Question: the fact is that I'm trying to code an app that is able to graph math functions. The code makes graphics of square functions and is fine. My problem is that I want to make cubic functions. This is my code so far:
'''
import java.awt.Color;
import java.awt.Graphics;
import javax.swing.BorderFactory;
import javax.swing.JPanel;
public class plano extends JPanel{
public plano() {
init();
}
public void init() {
this.setBorder(BorderFactory.createLineBorder(Color.black));
}
@Override
public void paintComponent( Graphics g ) {
super.paintComponent(g);
g.setColor(Color.red);
g.drawLine(0, this.getHeight()/2, this.getWidth(), this.getHeight()/2);
g.drawLine(this.getWidth()/2, 0,this.getWidth()/2 , this.getHeight());
}
// y=c*x2 +c*x +c
public void paintSQRFunc(Graphics g,double x3mult, double x2mult,
double x1mult,double cons, double x1,double x2)
{
for(double i=x1;i<x2;i++)
{
double y = ((double)Math.cbrt(i)*x3mult)+((double)Math.pow(i,2)*x2mult)+i*x1mult+cons;
double xp = i+1;
double yp = ((double)Math.cbrt(xp)*x3mult)+((double)Math.pow(xp,2)*x2mult)+xp*x1mult+cons;
g.drawLine((int)coord_x(i), (int)coord_y(y), (int)coord_x(xp), (int)coord_y(yp));
}
}
private double coord_x(double x)
{
double real_x = x+this.getWidth()/2;
return real_x;
}
private double coord_y(double y)
{
double real_y = -y+this.getHeight()/2;
return (real_y);
}
}
'''
And then the main class where I call the methods:
'''
import java.awt.event.ActionEvent;
import javax.swing.*;
import java.awt.event.ActionListener;
import graficadora.Graficadora;
public class Ventana extends JFrame implements ActionListener{
@Override
public void actionPerformed(ActionEvent e) {
Graficadora.plano.paintSQRFunc(Graficadora.plano.getGraphics(),1,1,0,0,-200,200);
'''
As you see, I tried to make it able to graph cubic functions. When I set the parameters to graph a cubic function, there is my mistake:
(It is supposed to graph y=x^3. The graph appears to be tilted in 90o.)

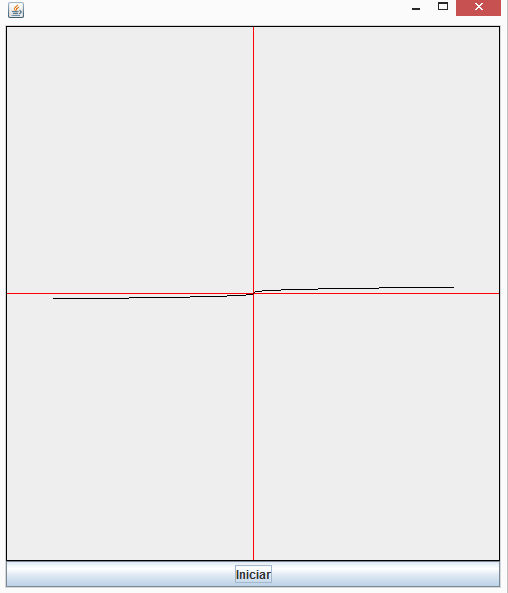
Answer: > It is supposed to graph y=x^3. The graph appears to be tilted in 90o.
I didn't try your code but I strongly suspect the problem is here:
'''
double yp = ((double)Math.cbrt(xp)*x3mult) + // <-- Math.cbrt() ?
((double)Math.pow(xp,2)*x2mult)+xp*x1mult+cons;
'''
If you want to display a third grade polynome then 'Math.cbrt(xp)' doesn't make sense, as per <URL> javadoc:
> Returns the cube 'root' of a double value.
This cube root just "rotates" the function graph in 90deg. It should be:
'''
double yp = ((double)Math.pow(xp,3)*x3mult) +
((double)Math.pow(xp,2)*x2mult)+xp*x1mult+cons;
'''
---
Also consider take a look to @trashgod examples shown <URL>.